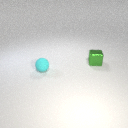
small cyan rubber sphere to the left of small green metal cube